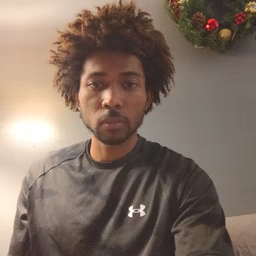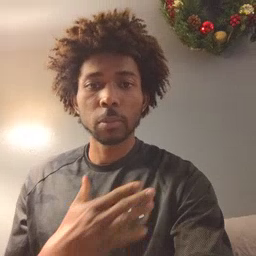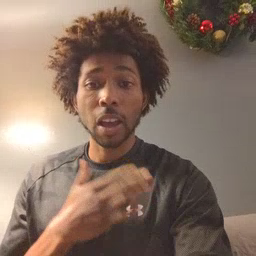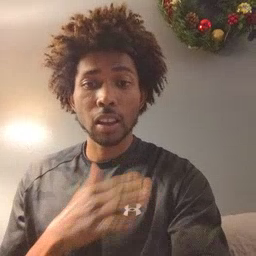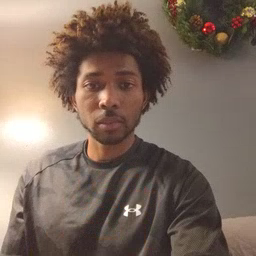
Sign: happy